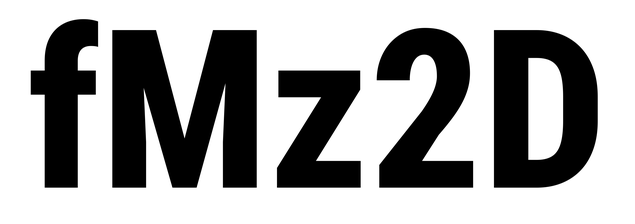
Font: Roboto_Condensed_ExtraBold